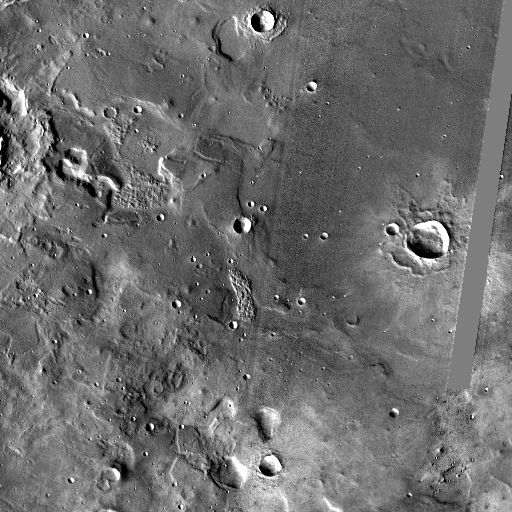
Crater classes present: Background, Other, Layered, Buried